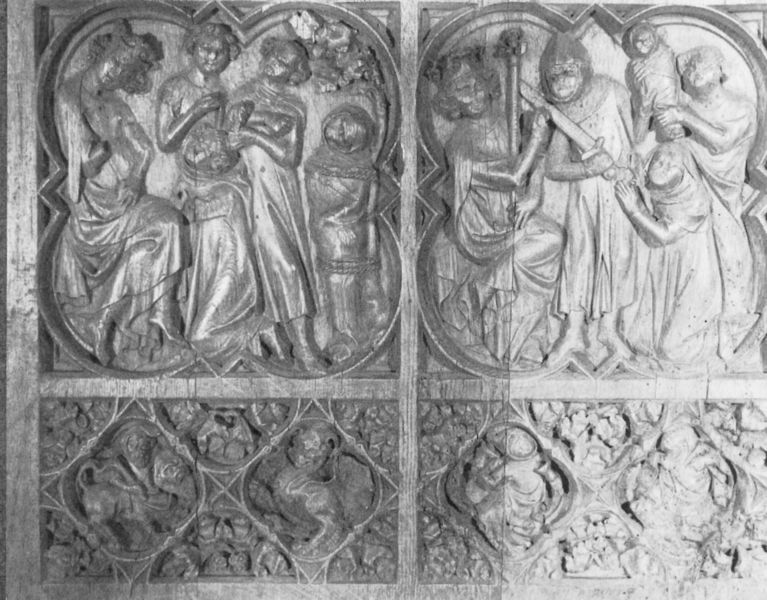
Titel: Kölner Dom, Chorgestühl
Standort: Köln, Dom (EU - D - NRW)
Schlagwörter: frauen, frau, männer, tür, rahmen, stein, bild, kirche, kind, gotik, relief, baby, könig, ornamente, bildhauerei, plastik, foto, schwert, altar, fries, löwe, grabplatte, epitaphe, babtisterium